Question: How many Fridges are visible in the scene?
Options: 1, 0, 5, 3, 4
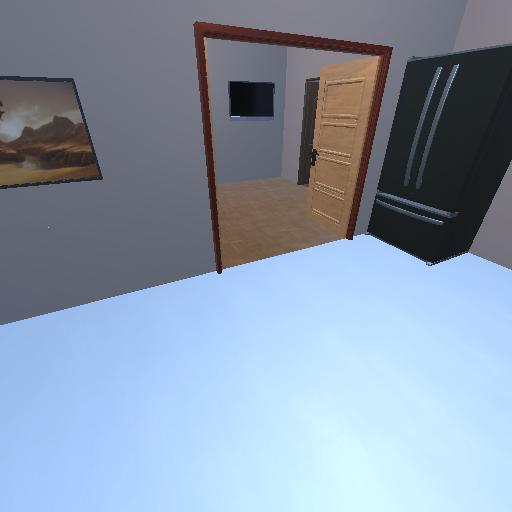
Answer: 1